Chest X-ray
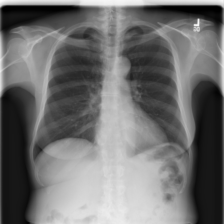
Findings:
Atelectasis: negative
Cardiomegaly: negative
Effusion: negative
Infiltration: positive
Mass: negative
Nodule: negative
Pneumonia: negative
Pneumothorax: negative
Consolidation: negative
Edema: negative
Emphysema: negative
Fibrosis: negative
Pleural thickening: negative
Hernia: negative